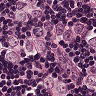
Metastatic tissue present: yes